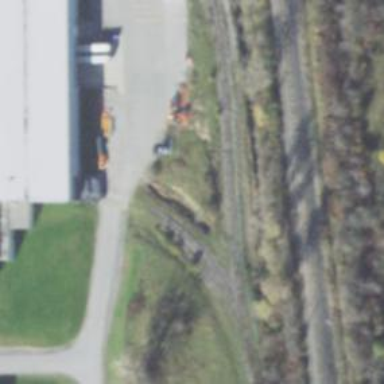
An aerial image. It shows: Rail spur service.